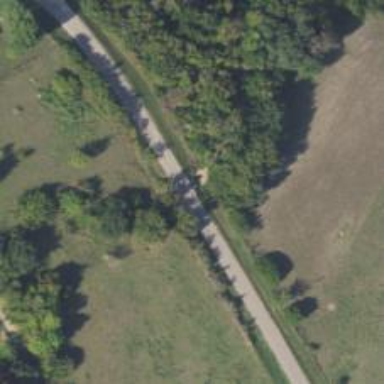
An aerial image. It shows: Culvert tunnel.